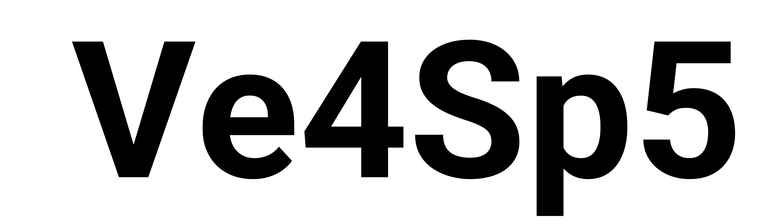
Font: Roboto_Bold